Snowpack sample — Buffalo Mountain, Silverthorne, Colorado, USA (1/25/25, 10:11 AM MST)
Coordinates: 39.6222, -106.1139
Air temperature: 22 °F
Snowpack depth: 110 cm
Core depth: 20 cm
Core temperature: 48.2 °F
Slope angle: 12°, slope face: 102°
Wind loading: high
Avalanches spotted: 0
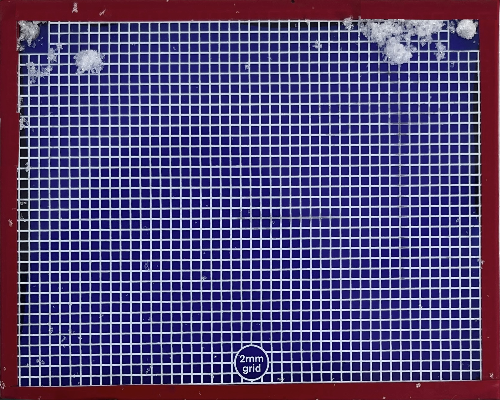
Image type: profile
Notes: No avalanches nearby, collected on the outskirts of a fire break 15 meters from the treeline, on way to Buffalo and Red Mountain